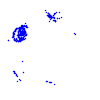
Particle: kaon